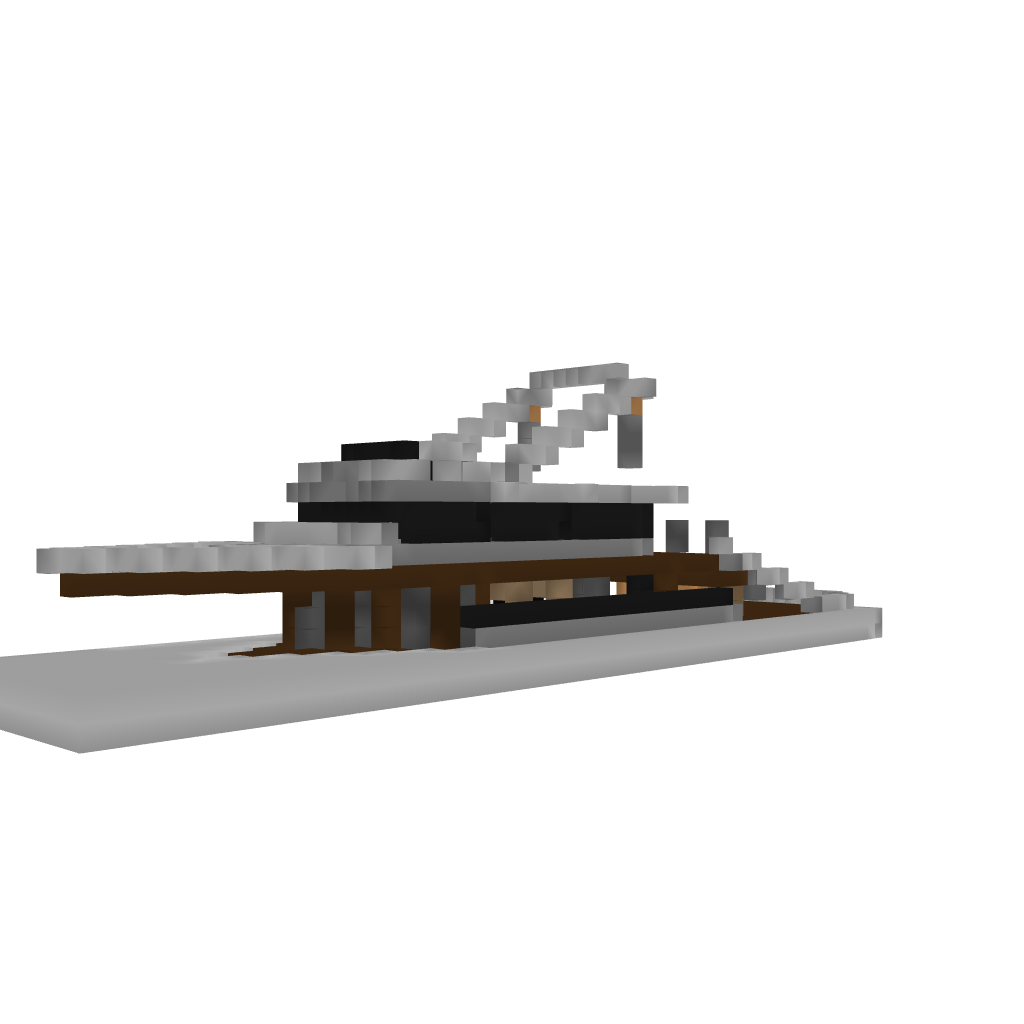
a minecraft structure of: Medium Sized Yacht